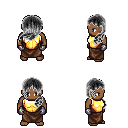
a pixel art fantasy rpg character, male body template, human, dark skin, gold chest armor, robe skirt, gray left-swept hairstyle, metal gloves, four views (front, back, left, right), 2x2 character sprite sheet, small pixel art, hard edges, no anti-aliasing